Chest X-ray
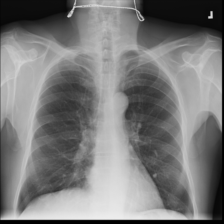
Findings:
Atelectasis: negative
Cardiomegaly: negative
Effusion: negative
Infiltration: positive
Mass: positive
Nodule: negative
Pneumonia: negative
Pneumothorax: negative
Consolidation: negative
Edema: negative
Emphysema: negative
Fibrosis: negative
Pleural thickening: negative
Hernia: negative